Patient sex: M
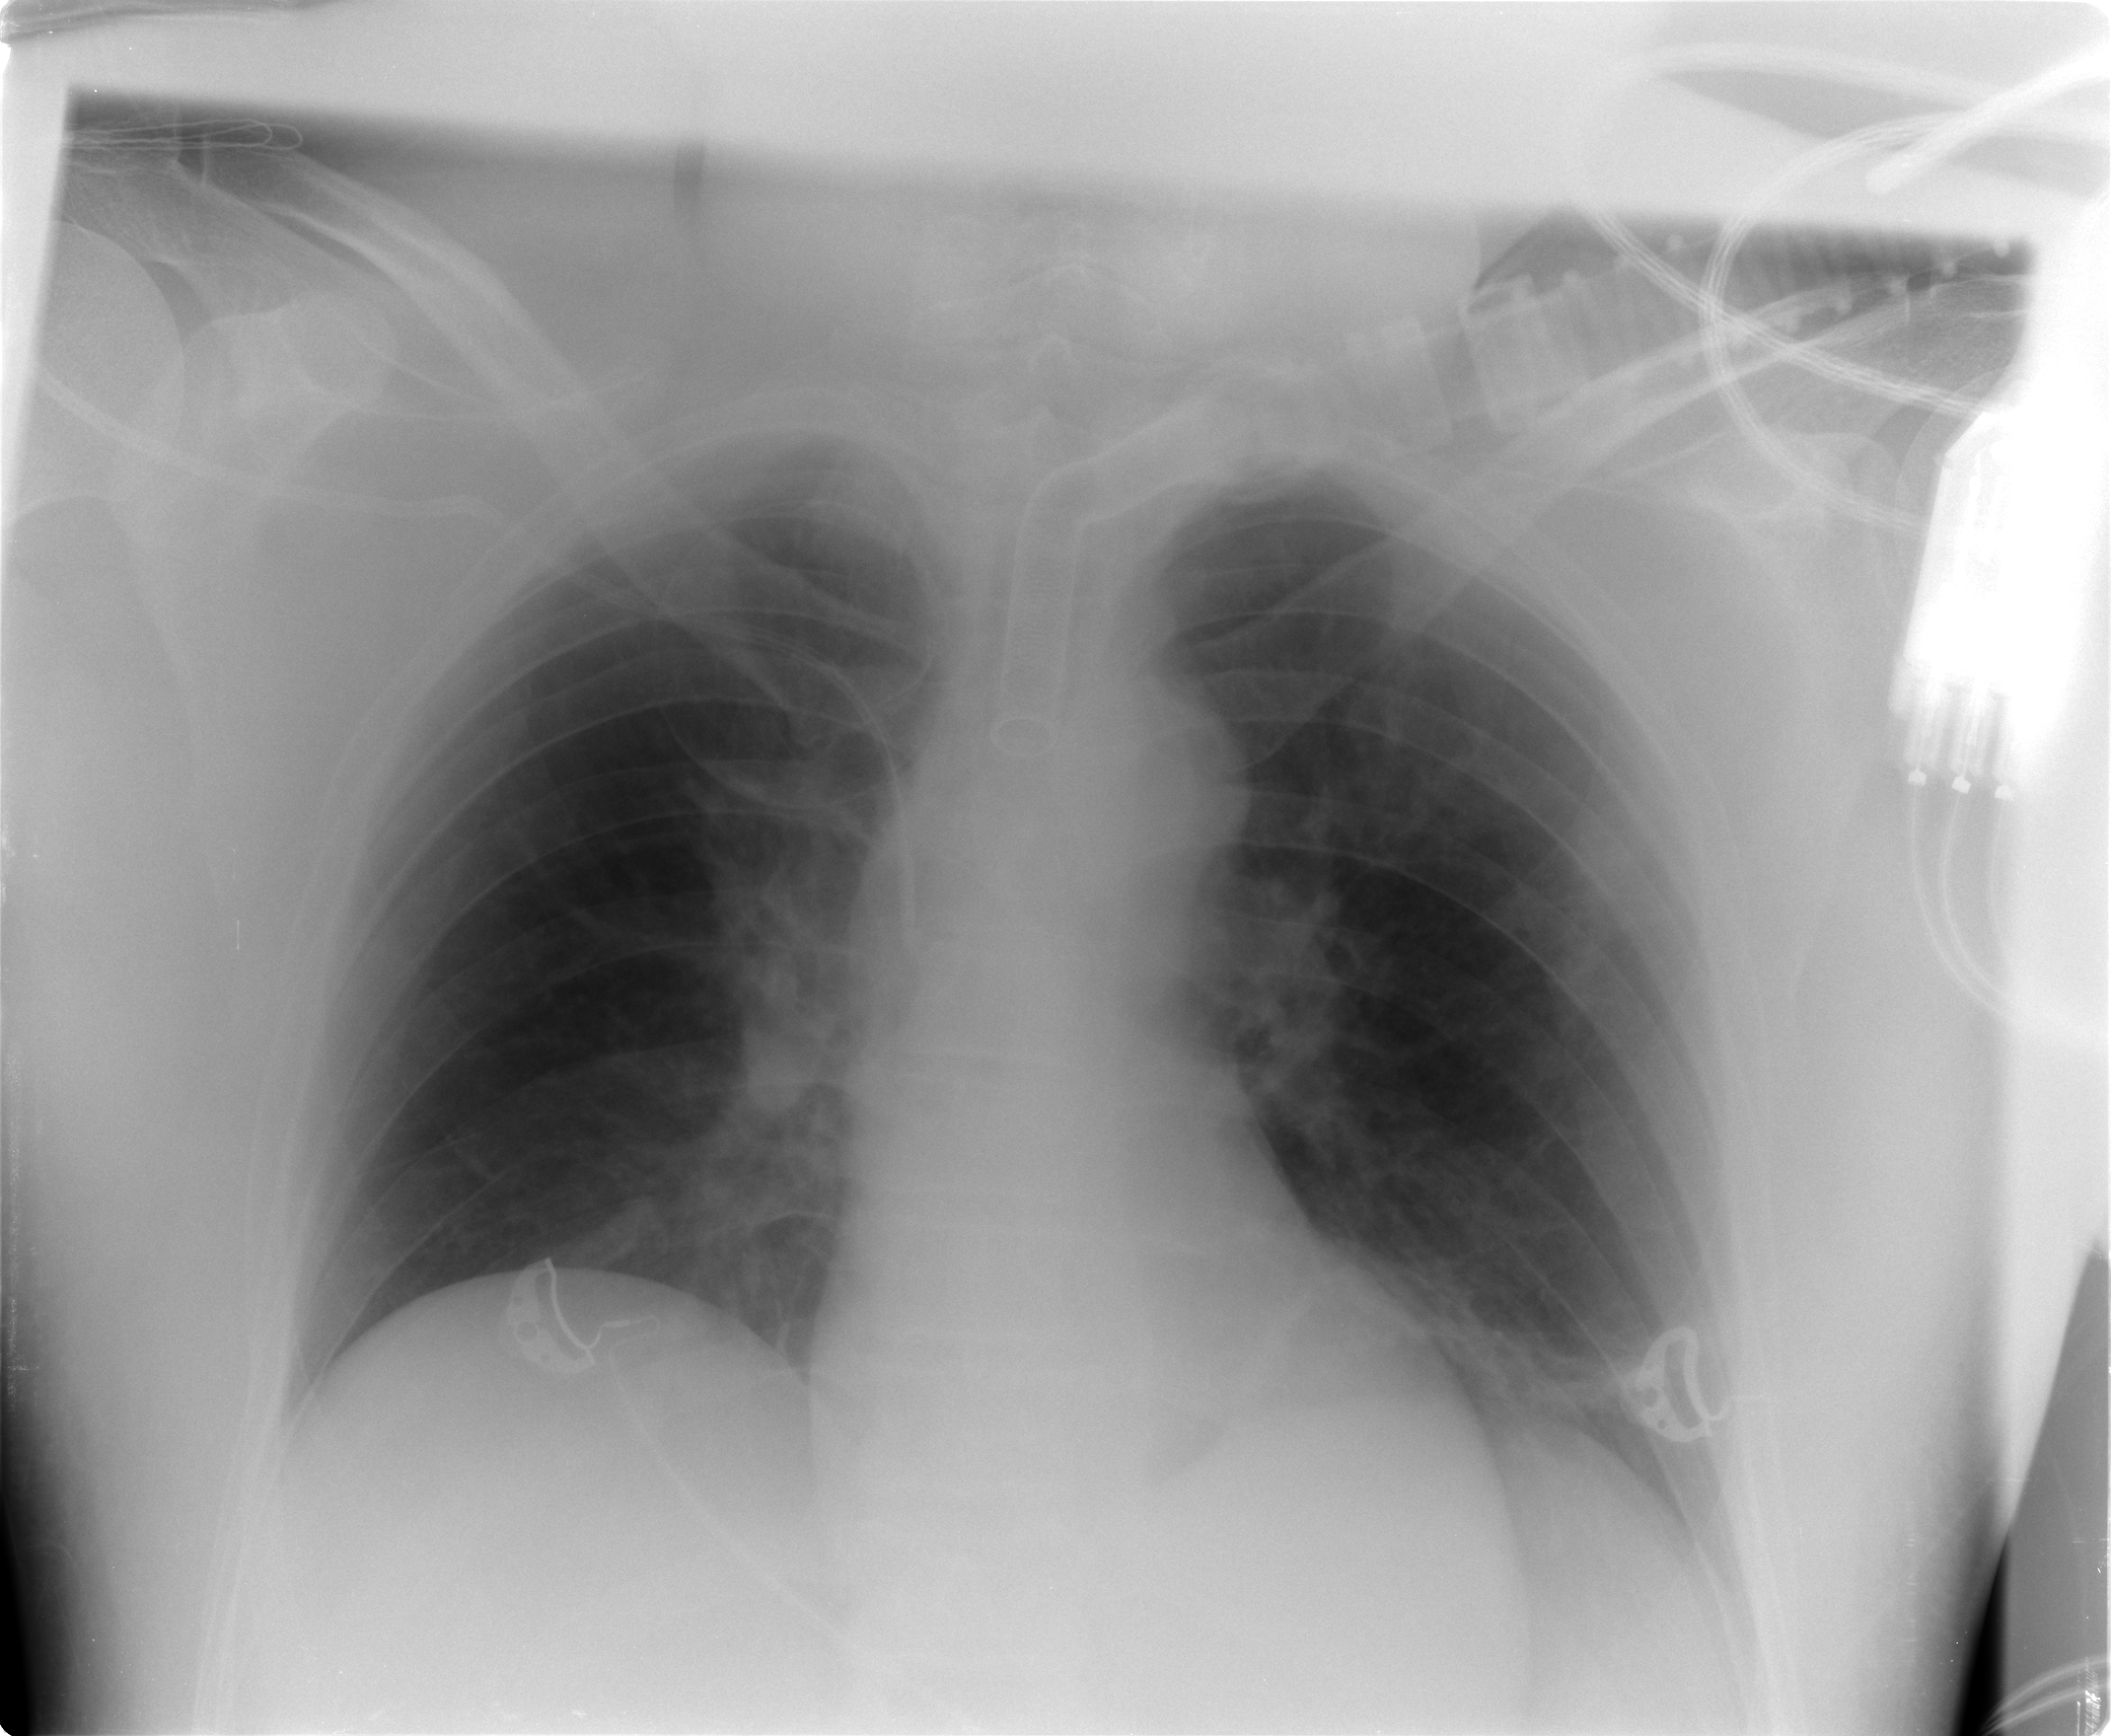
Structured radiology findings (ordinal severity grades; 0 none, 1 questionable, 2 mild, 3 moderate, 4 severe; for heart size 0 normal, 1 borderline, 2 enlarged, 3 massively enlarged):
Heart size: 0
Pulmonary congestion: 1
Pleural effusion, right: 0
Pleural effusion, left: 0
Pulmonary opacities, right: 0
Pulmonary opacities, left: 0
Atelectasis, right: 0
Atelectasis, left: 2